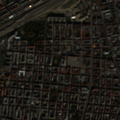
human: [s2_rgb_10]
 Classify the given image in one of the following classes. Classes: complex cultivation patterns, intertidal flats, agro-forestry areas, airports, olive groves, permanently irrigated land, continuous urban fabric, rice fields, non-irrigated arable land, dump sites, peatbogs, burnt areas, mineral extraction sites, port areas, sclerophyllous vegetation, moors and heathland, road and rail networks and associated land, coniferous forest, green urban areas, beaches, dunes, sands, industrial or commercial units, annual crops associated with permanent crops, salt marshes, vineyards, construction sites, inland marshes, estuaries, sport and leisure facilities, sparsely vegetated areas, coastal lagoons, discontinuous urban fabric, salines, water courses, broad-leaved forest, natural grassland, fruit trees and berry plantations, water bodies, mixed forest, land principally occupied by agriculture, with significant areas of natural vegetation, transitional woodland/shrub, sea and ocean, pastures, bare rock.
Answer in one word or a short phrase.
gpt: continuous urban fabric, road and rail networks and associated land